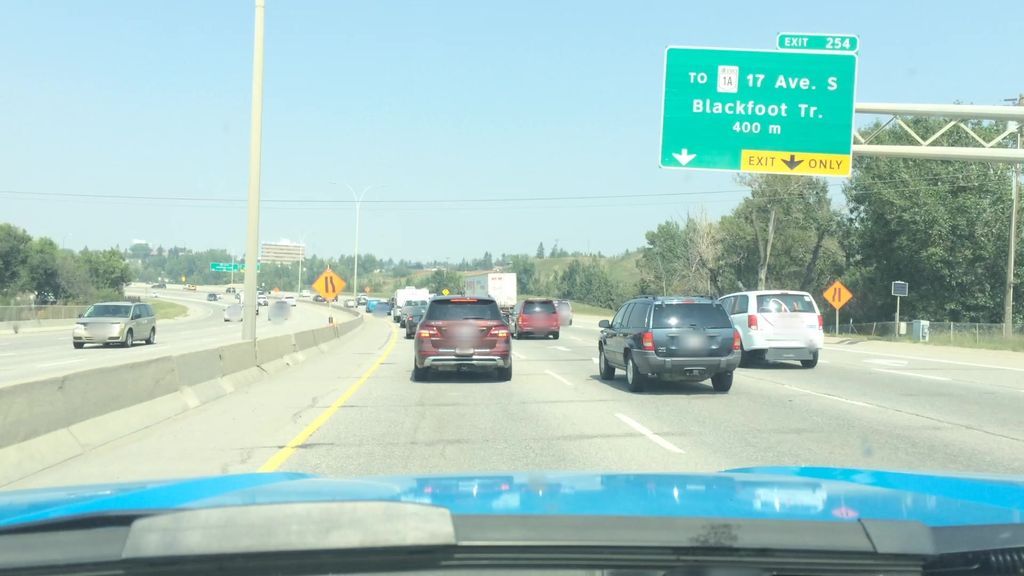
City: calgary